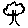
Label: tree